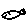
Label: fish